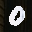
Label: 0